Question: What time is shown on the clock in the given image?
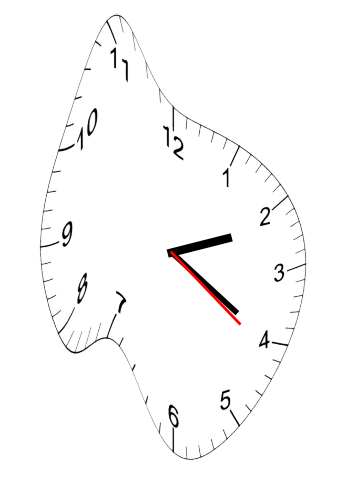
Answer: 02:20:21